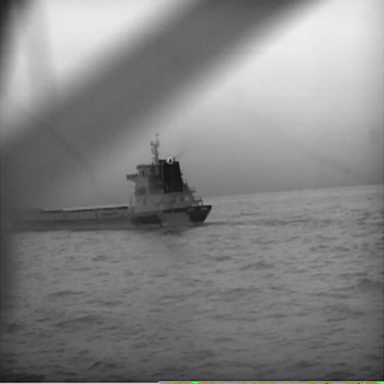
There is a liner in the infrared image.